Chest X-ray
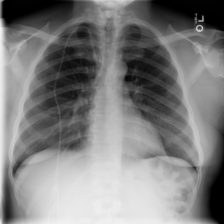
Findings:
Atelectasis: negative
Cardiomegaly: negative
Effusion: negative
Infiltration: negative
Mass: negative
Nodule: negative
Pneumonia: negative
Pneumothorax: negative
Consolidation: negative
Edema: negative
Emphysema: negative
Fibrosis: negative
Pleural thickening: negative
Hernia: negative